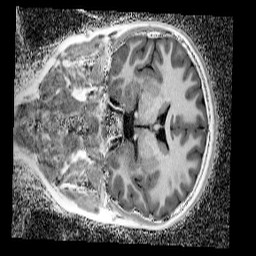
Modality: UNIT1_denoised
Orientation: coronal
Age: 10
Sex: female
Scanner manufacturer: siemens
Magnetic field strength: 3 T
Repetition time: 4 s
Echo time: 0.00299 s